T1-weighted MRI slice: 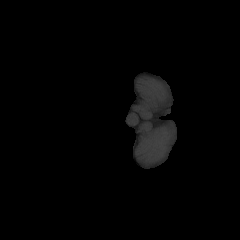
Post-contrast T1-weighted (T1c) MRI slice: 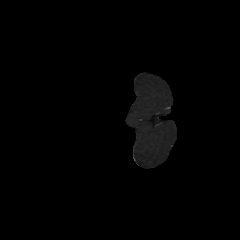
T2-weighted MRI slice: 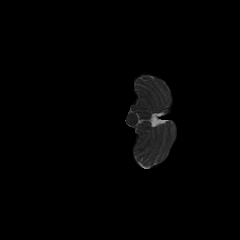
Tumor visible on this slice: no